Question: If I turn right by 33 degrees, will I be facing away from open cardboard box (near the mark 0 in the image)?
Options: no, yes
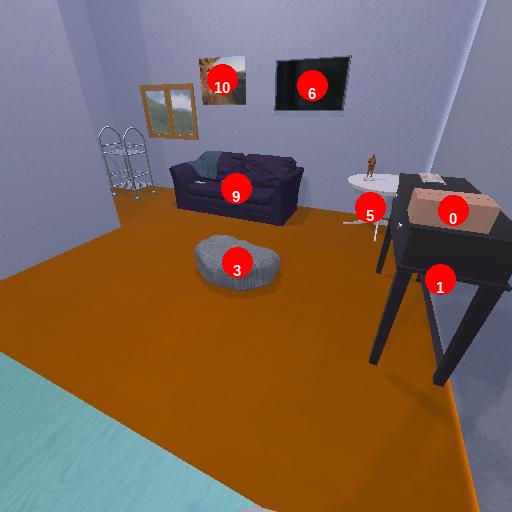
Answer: no